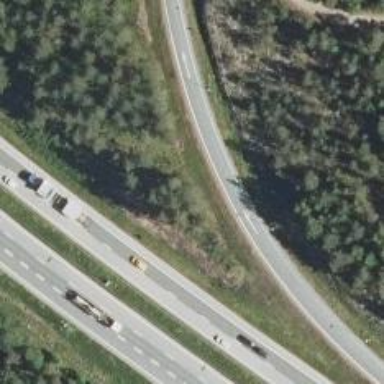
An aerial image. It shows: Tertiary motorway link with asphalt surface.